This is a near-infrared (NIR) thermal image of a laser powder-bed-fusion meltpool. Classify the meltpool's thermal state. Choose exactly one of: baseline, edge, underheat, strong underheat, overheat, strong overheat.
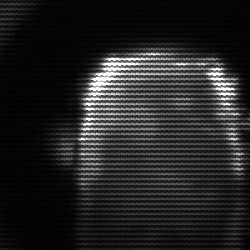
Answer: baseline